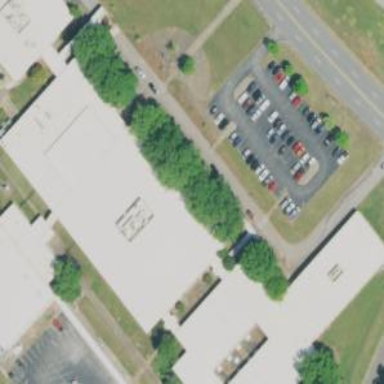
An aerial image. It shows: School building.